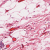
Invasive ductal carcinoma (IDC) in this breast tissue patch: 0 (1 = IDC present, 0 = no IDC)